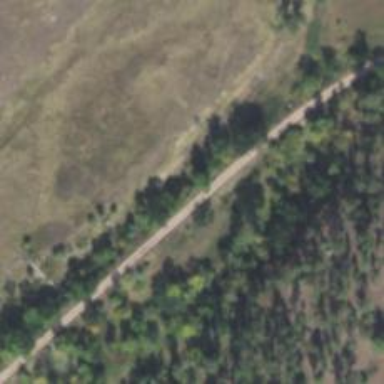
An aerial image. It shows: Abandoned railway.